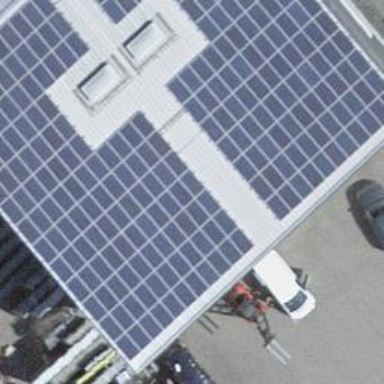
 consisting of solar photovoltaic panels."